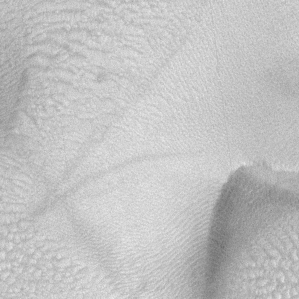
Label: frost